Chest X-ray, PA view. Patient: 44 years old, sex F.
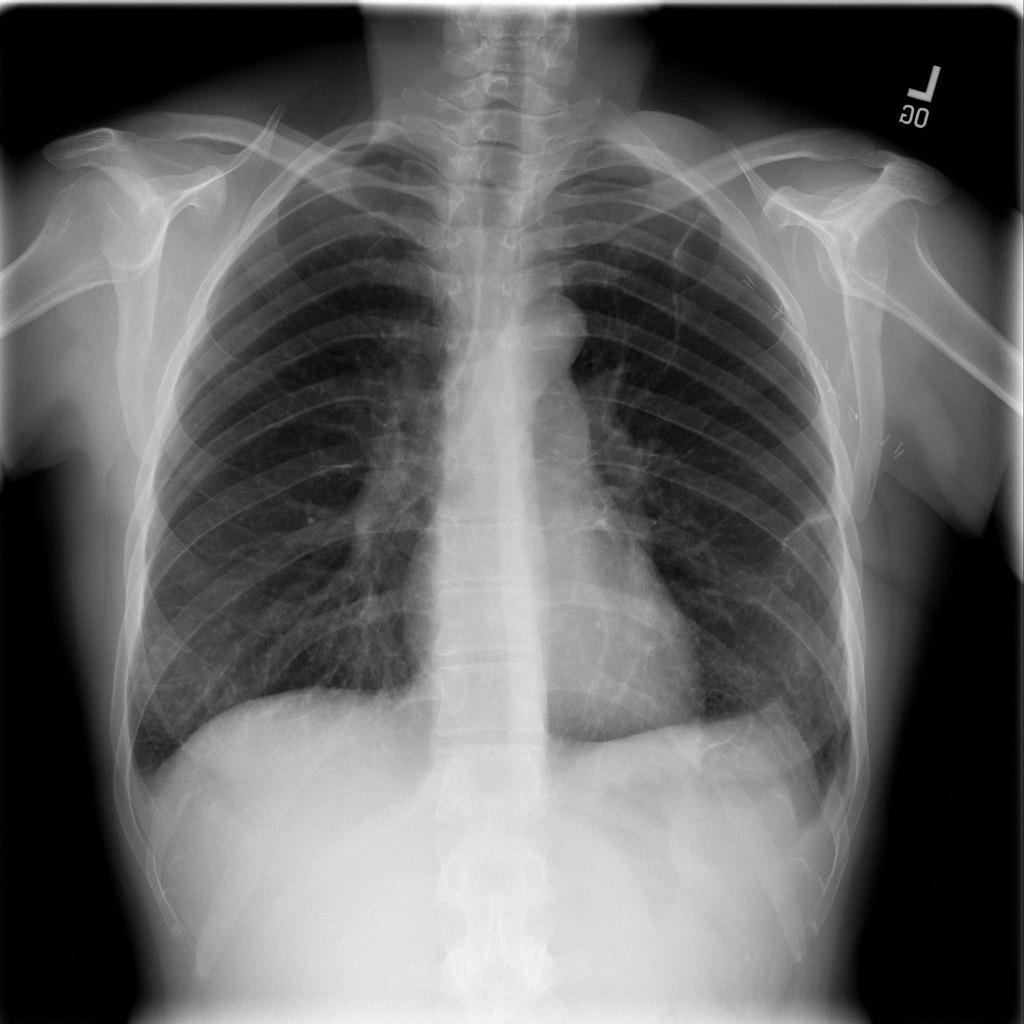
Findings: No Finding